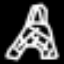
Label: The Eiffel Tower